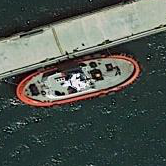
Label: civil